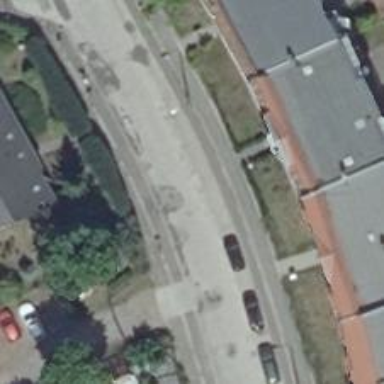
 and passing through agricultural areas. It is also suitable for tourist buses."